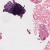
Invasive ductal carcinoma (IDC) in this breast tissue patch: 0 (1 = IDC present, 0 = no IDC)